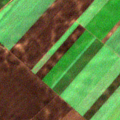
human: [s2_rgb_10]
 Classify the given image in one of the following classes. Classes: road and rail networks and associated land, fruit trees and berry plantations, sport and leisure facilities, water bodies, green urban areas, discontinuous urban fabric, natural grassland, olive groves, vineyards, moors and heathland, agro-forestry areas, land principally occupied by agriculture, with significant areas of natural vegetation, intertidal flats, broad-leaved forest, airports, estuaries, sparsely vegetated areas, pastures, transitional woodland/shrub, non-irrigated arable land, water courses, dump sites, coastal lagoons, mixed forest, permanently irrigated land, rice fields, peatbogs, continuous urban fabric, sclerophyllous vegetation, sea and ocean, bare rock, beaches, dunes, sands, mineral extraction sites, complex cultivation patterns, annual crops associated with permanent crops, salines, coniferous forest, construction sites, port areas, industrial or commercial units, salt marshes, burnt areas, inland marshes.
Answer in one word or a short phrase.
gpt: non-irrigated arable land